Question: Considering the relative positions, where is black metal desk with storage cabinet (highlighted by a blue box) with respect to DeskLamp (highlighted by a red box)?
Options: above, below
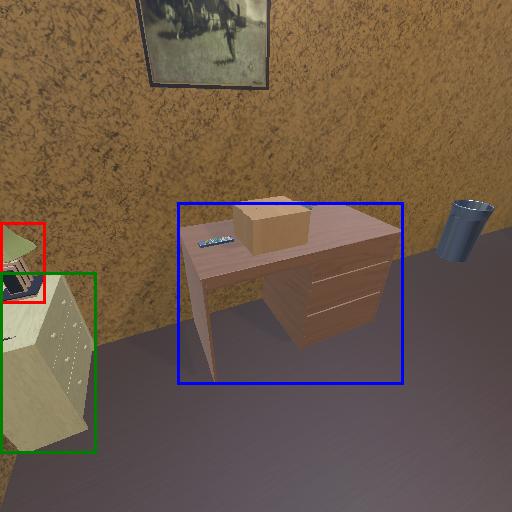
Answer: above